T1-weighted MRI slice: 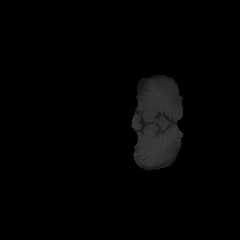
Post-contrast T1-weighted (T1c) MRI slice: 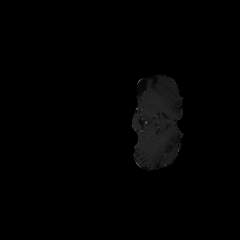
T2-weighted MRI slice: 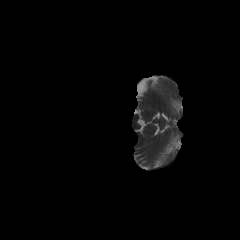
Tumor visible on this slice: no